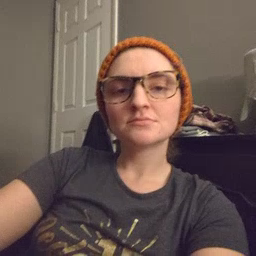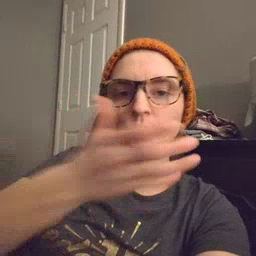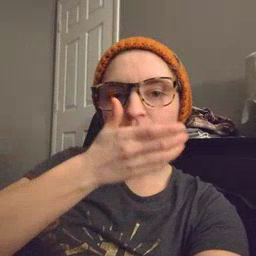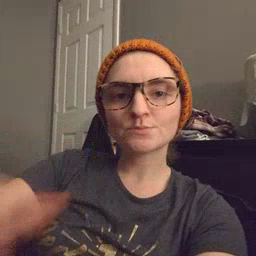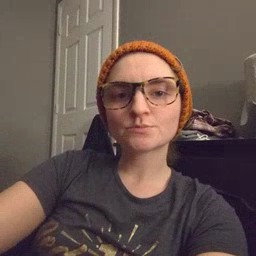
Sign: grass